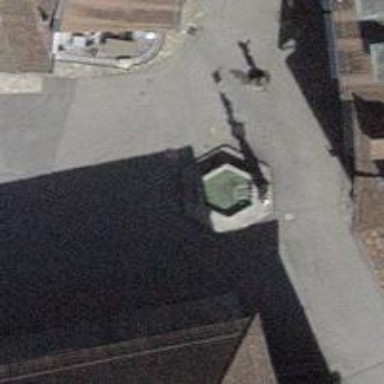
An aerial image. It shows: Beautiful fountain.